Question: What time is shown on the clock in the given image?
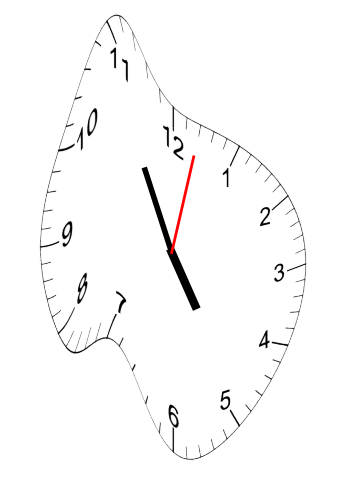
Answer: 04:55:02